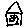
Label: house